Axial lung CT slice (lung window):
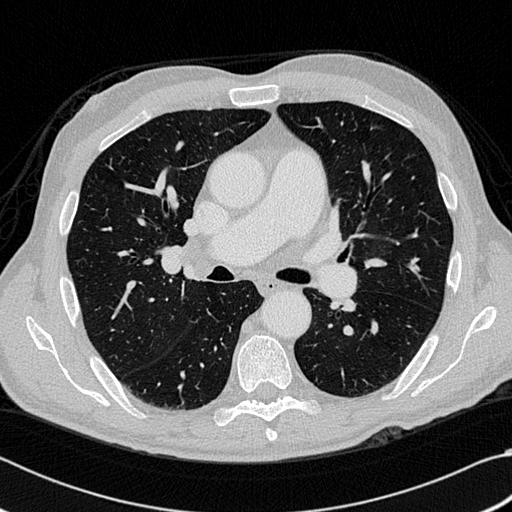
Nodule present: no